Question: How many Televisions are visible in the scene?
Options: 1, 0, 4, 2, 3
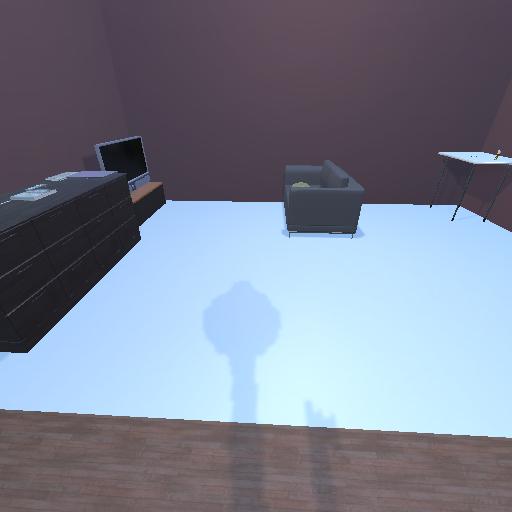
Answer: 1